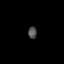
Tissue: skin
Cell type: Myeloid cells
Senescence score: 0.677
Nuclear area (px): 104
Mean DAPI intensity: 77.875